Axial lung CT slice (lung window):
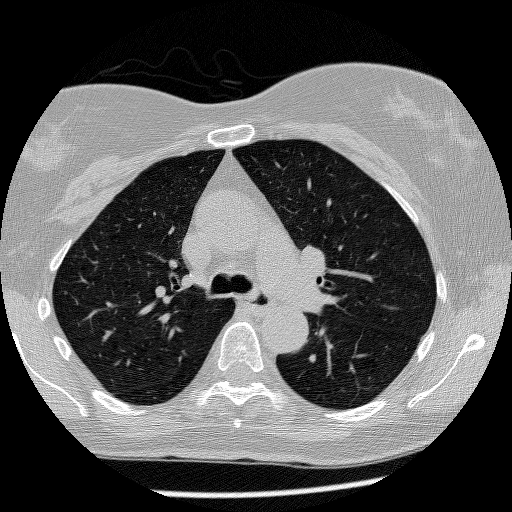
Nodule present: no